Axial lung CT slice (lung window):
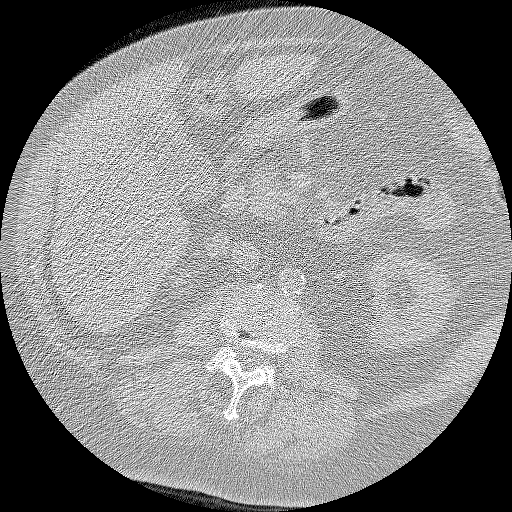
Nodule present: no